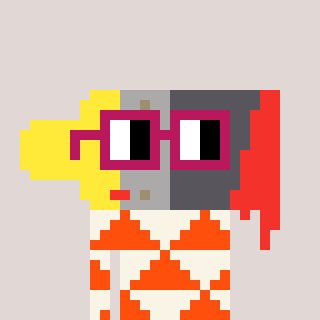
a pixel art character with square dark red glasses, a paintbrush-shaped head and a orange-colored body on a warm background